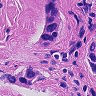
Metastatic tissue present: yes